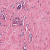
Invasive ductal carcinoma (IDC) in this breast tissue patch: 0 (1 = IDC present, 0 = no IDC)